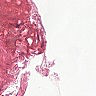
Metastatic tissue present: no